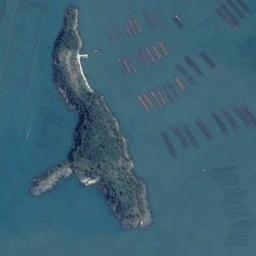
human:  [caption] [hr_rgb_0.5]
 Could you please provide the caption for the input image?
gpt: The long strip of islands is surrounded by blue water, And the island has green vegetation .

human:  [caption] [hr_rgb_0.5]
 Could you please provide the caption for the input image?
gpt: Many trees are on the island .

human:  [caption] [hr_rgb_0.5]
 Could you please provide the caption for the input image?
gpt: The island with dense vegetation is surrounded by light blue waters .

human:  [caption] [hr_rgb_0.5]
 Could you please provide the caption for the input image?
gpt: The island in the middle is bigger .

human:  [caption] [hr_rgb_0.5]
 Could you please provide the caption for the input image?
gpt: There are many green trees and a harbor on the island .